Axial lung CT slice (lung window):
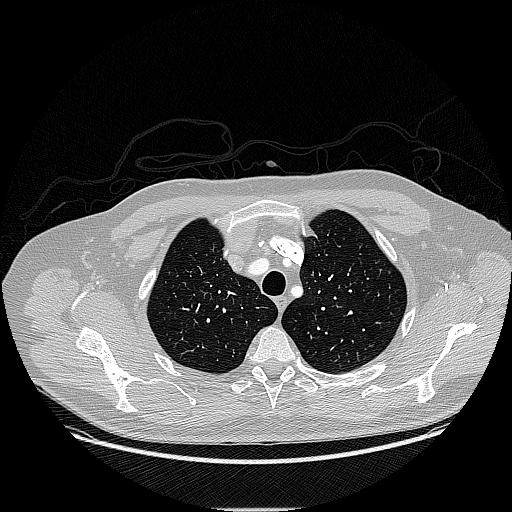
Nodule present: no